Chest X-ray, PA view. Patient: 54 years old, sex M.
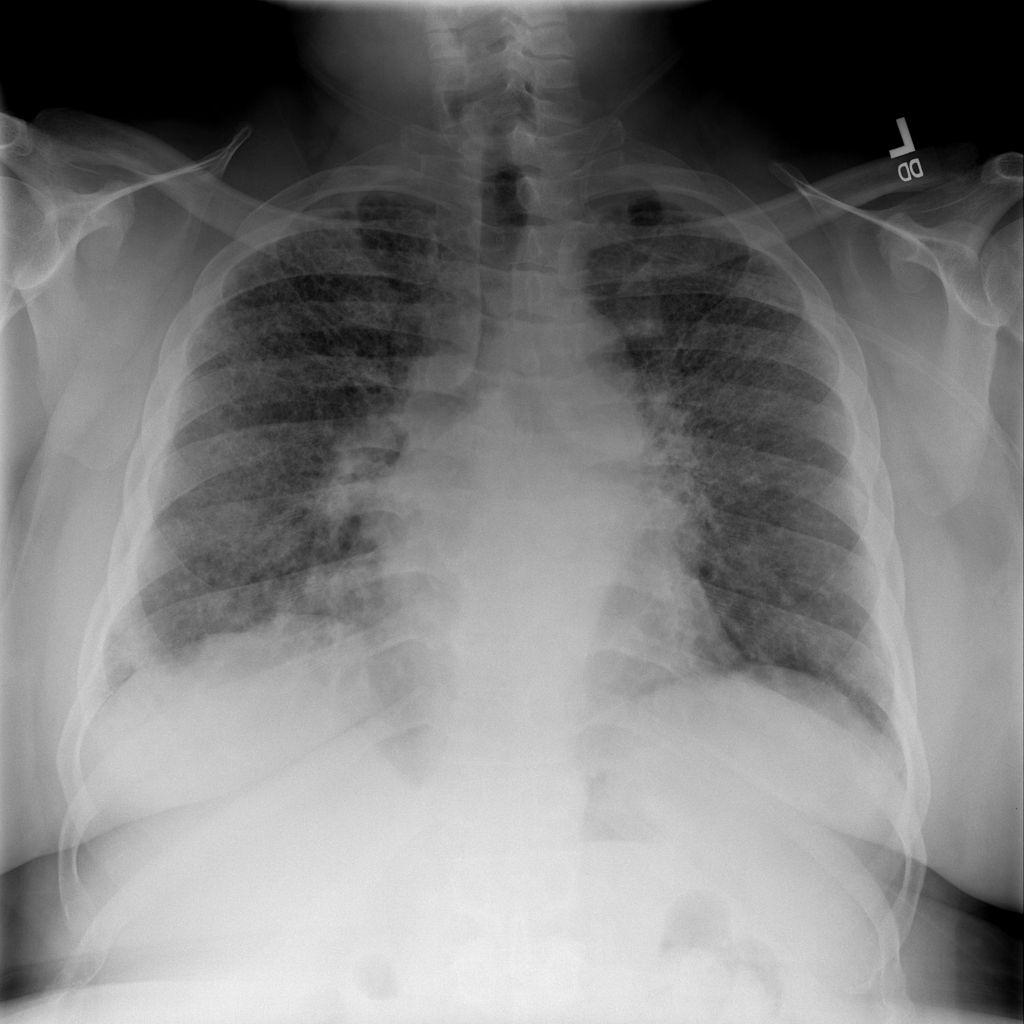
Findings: No Finding